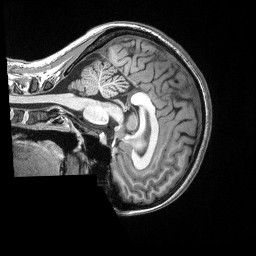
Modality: T1w
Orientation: sagittal
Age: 23
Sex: female